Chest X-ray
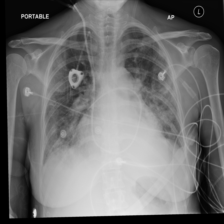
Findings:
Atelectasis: negative
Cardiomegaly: negative
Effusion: negative
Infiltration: positive
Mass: negative
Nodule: negative
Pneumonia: negative
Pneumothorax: negative
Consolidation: negative
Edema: negative
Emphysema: negative
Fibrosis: negative
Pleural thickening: negative
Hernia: negative